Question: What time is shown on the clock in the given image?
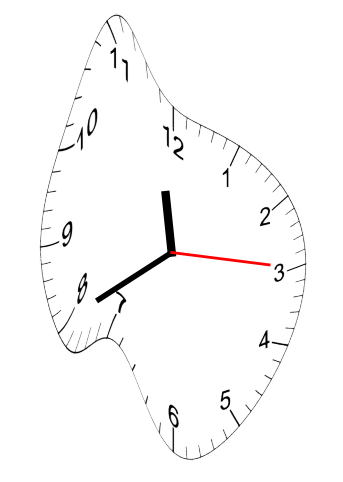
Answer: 11:40:15